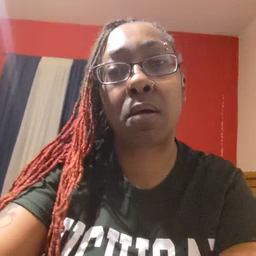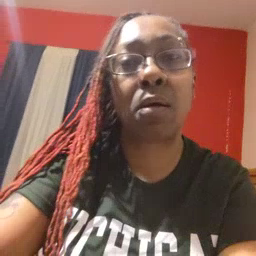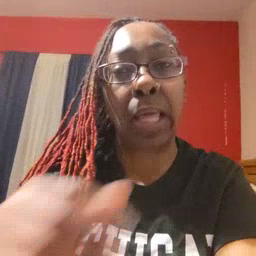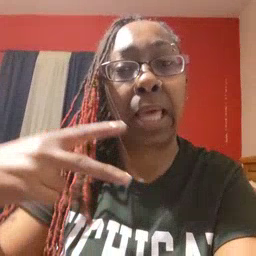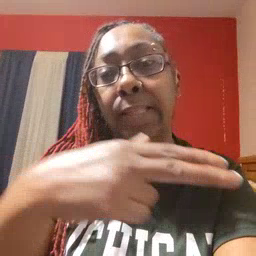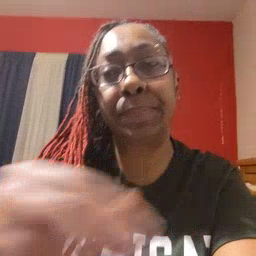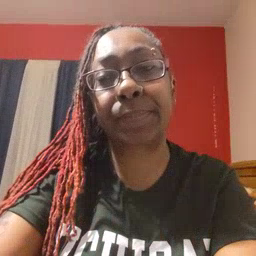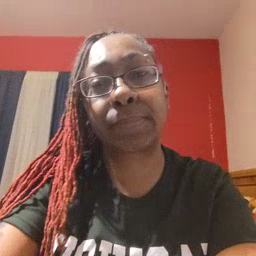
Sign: cut